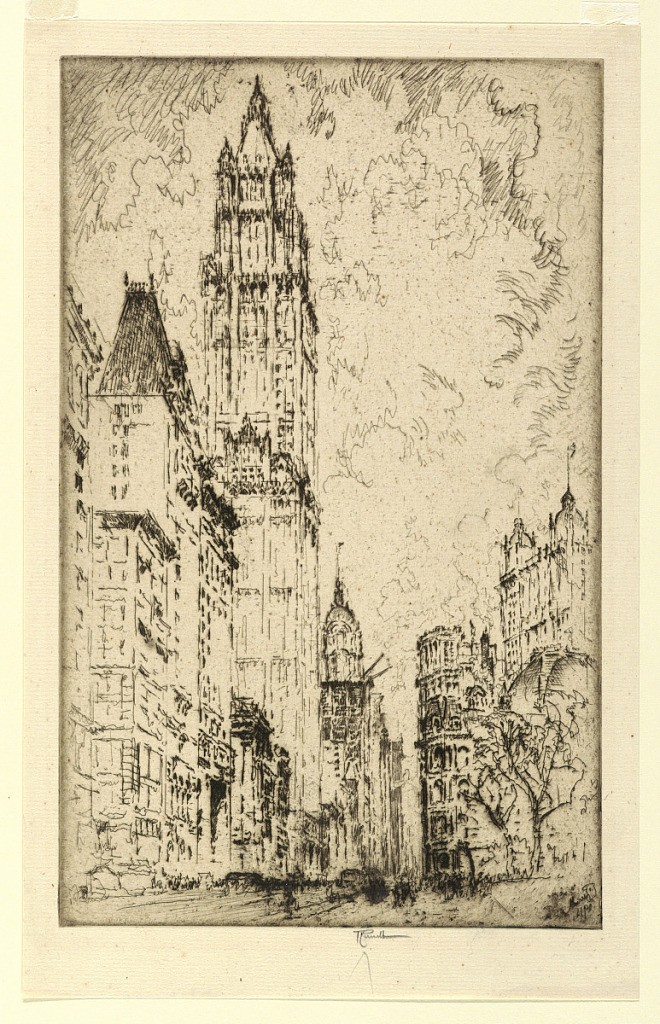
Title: The Woolworth Building
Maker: Joseph Pennell, American, active England, 1857–1926
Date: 1915
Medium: Etching in black ink on laid paper
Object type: Print
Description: View looking North on Broadway, with the Woolworth Building at the left. The foreground is cast in deep shadow.